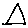
Label: triangle